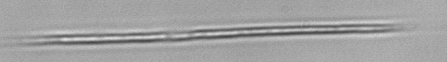
Label: Rhizosolenia